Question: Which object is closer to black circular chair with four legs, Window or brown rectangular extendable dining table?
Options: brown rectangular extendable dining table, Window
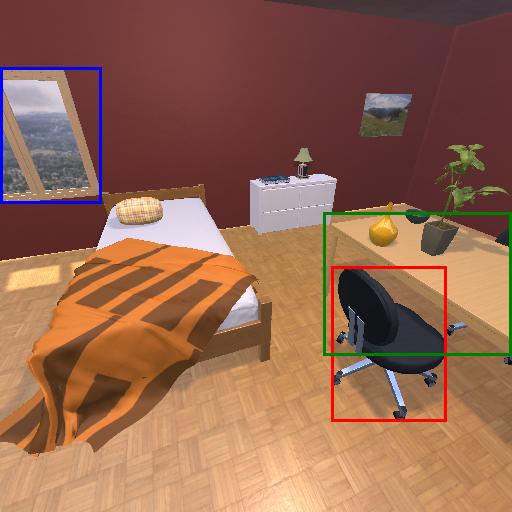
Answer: brown rectangular extendable dining table